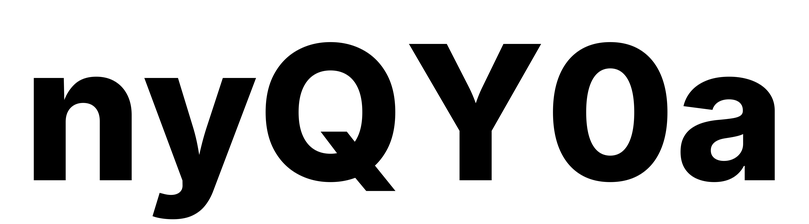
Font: Inter_ExtraBold